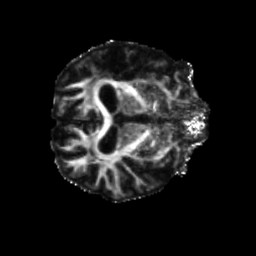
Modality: FA
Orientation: axial
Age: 63
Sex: male
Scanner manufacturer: siemens
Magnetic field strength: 3 T
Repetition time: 5.25 s
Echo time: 0.08 s